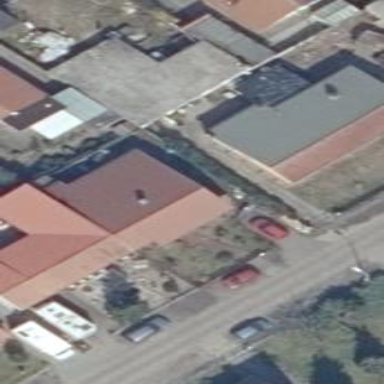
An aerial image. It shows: Semidetached house.